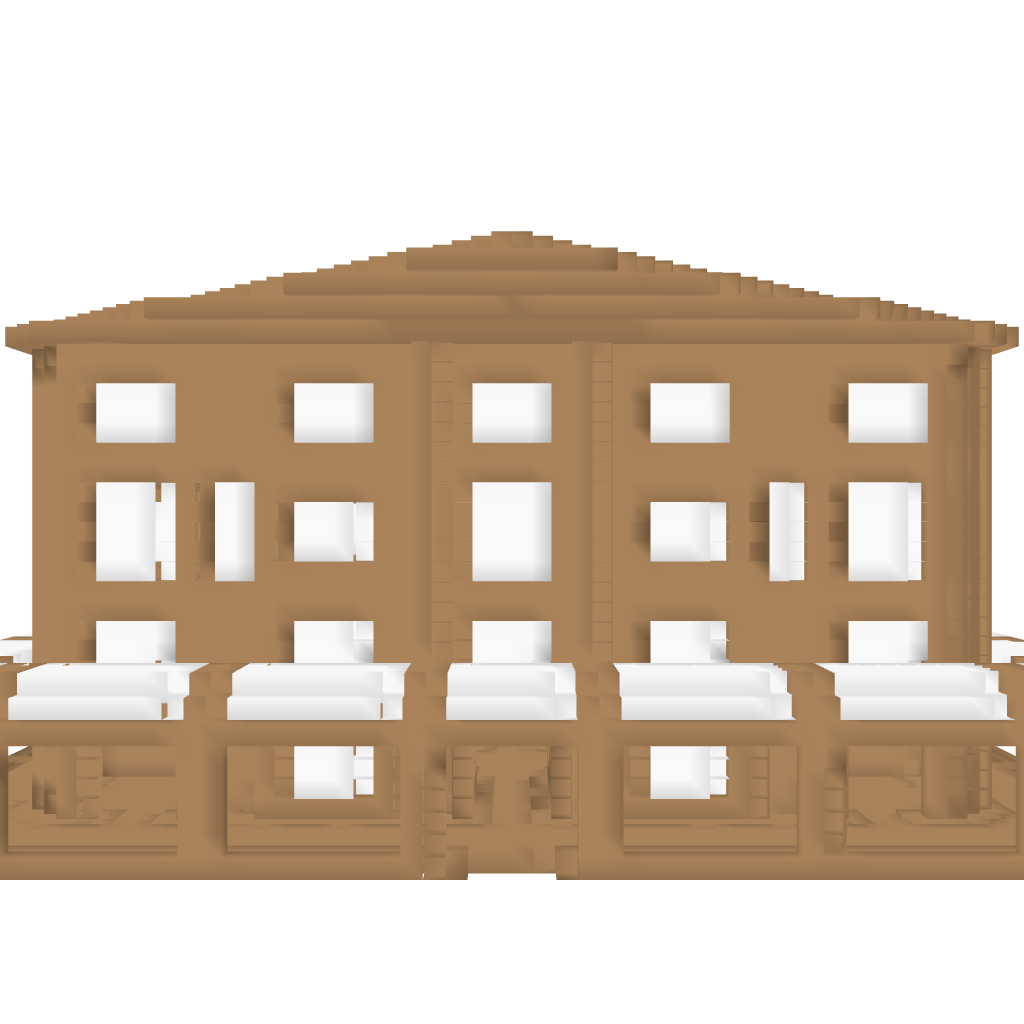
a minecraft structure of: RCSys - Wooden Store 64x64x33 high quality